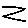
Label: zigzag